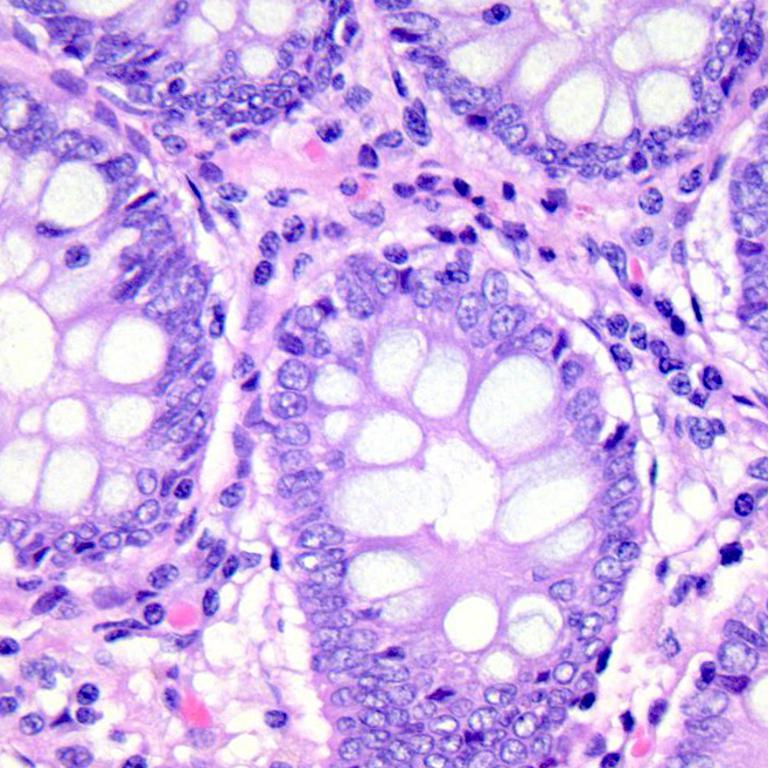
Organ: colon
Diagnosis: benign